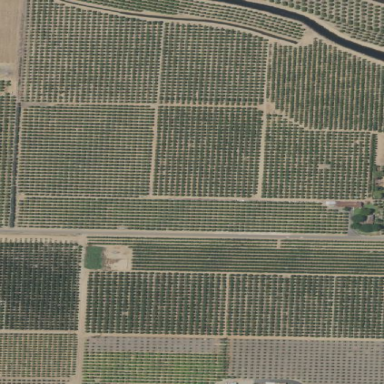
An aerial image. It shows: Lush orange orchard with agricultural properties. The orchard is filled with orange trees.